Interaction volume radius: 5 \u00c5
Interaction volume height: 20 \u00c5
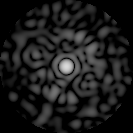
Disorder parameter: 0.7833